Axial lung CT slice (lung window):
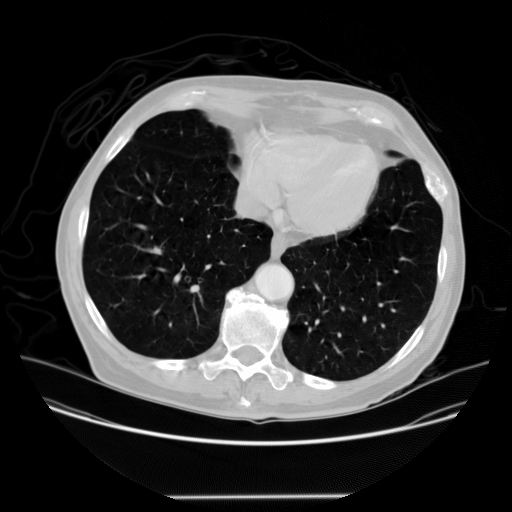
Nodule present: no